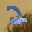
Label: 2